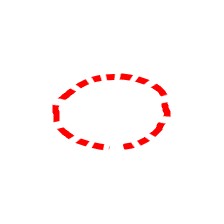
Shape: circle